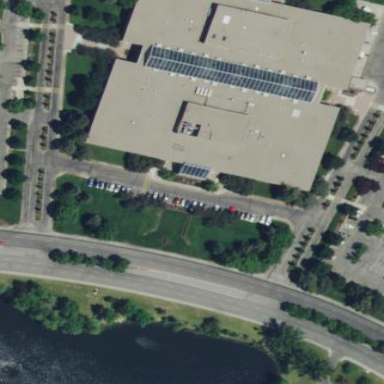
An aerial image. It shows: Office building.